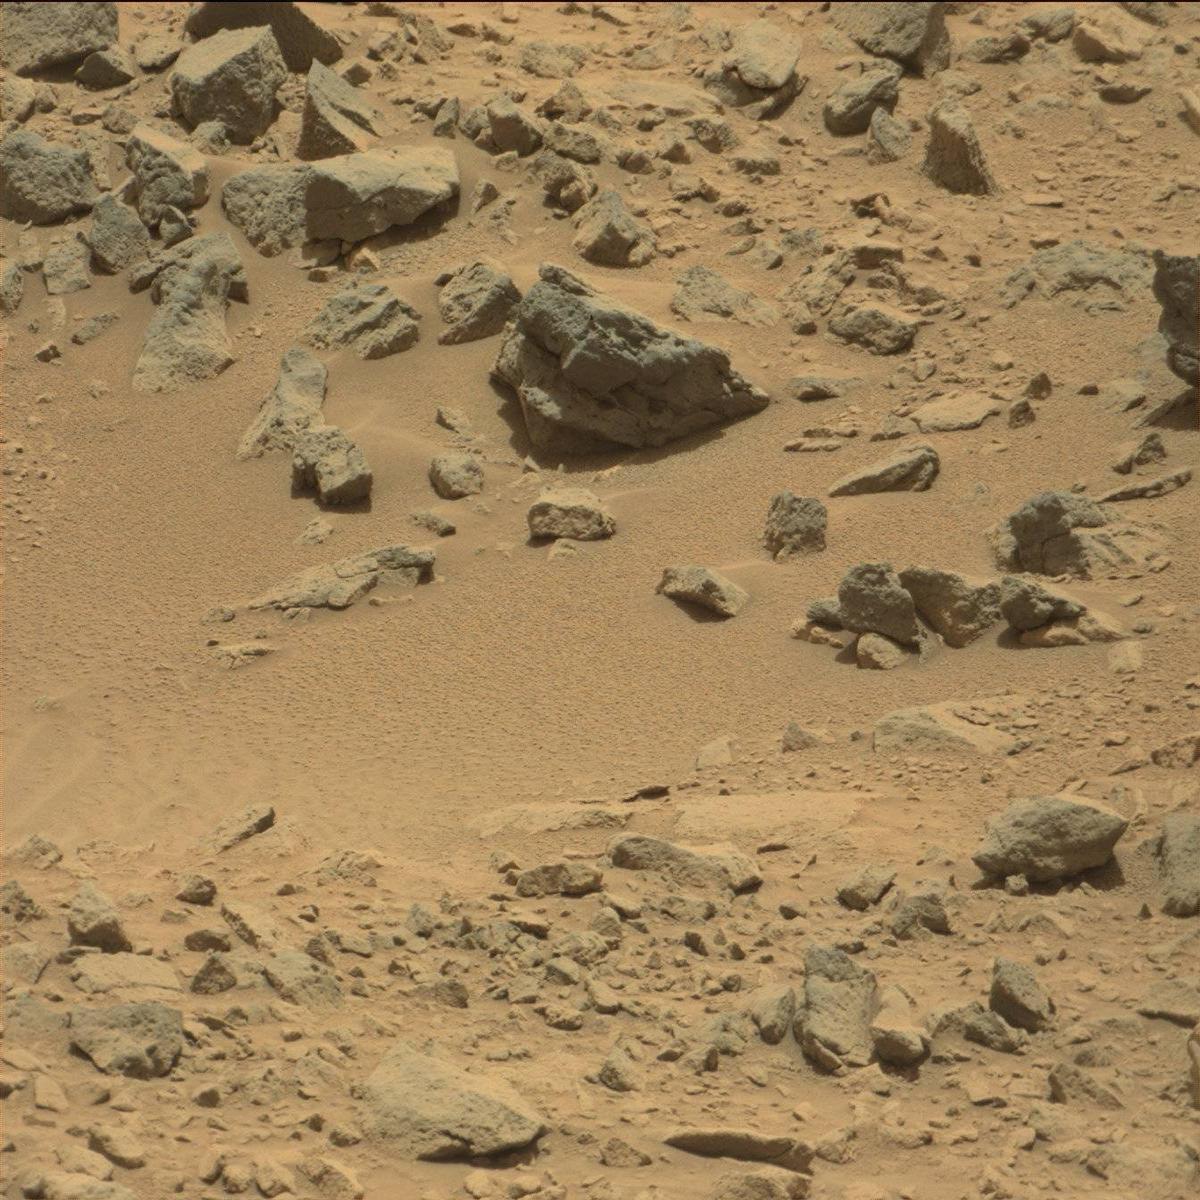
Terrain classes present: Bedrock, Sand / Soil